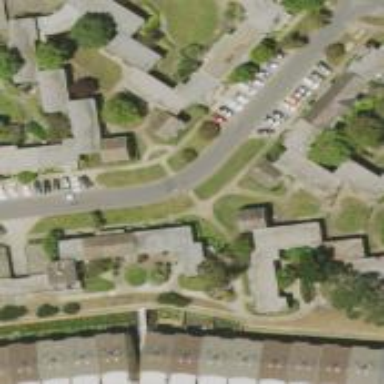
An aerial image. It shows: Residential road with separate sidewalk.